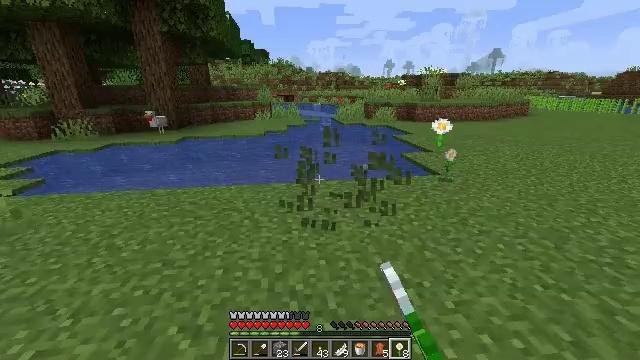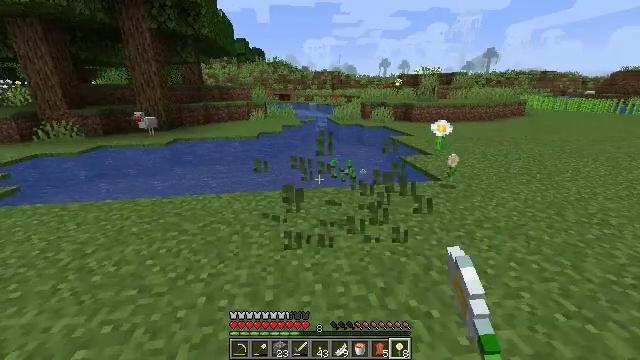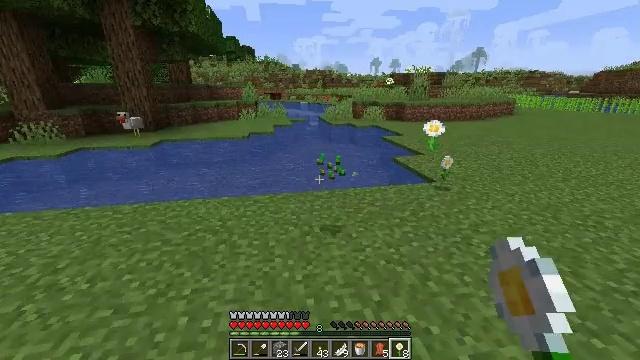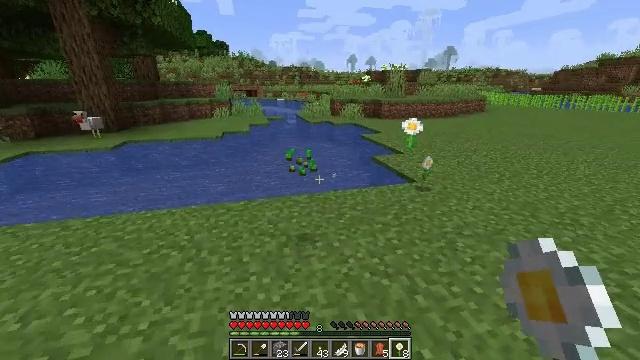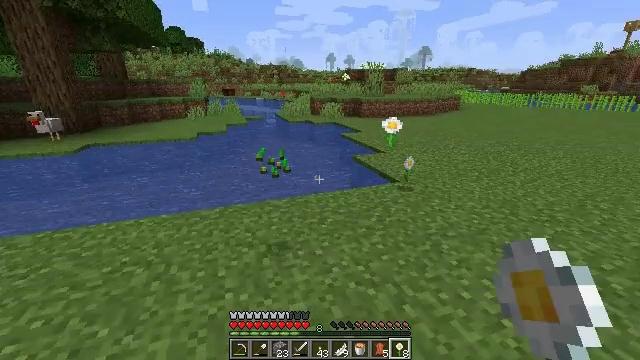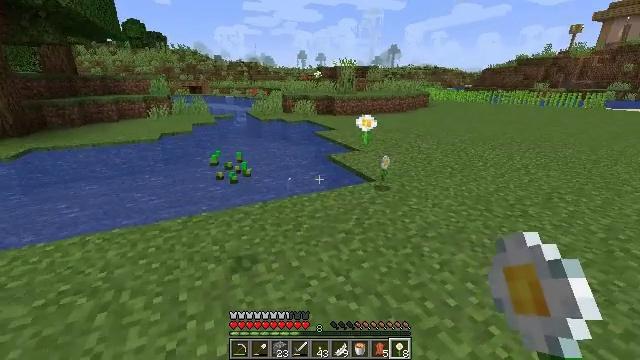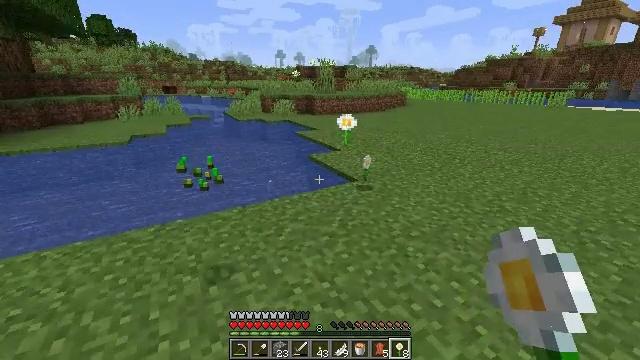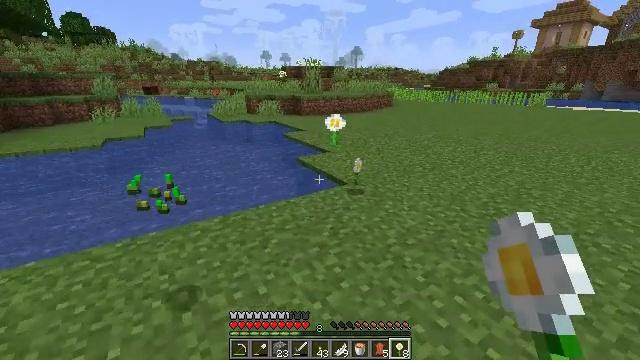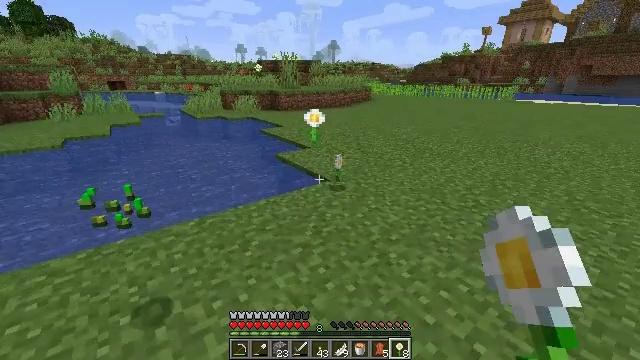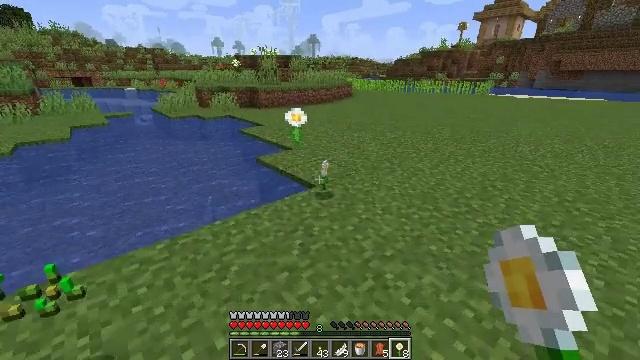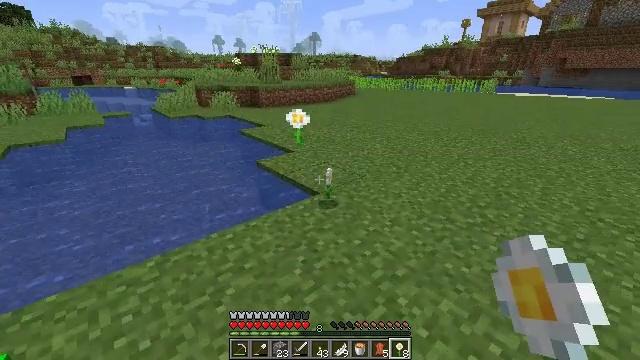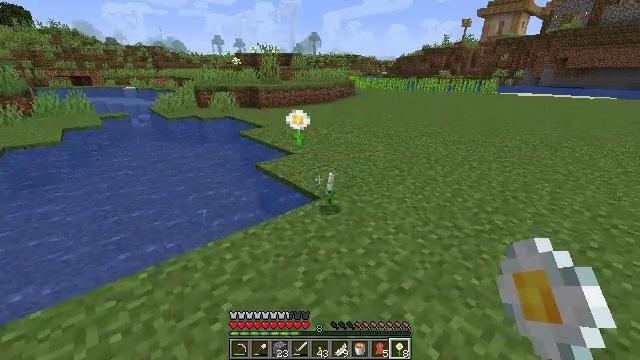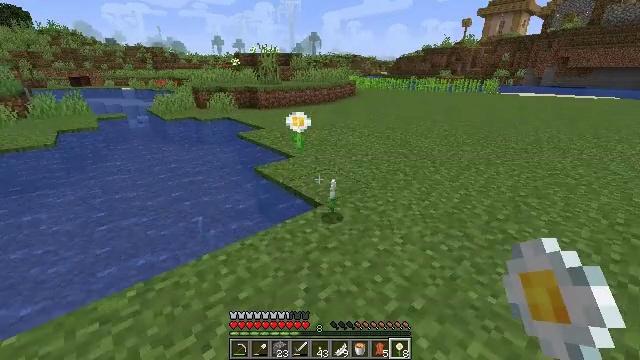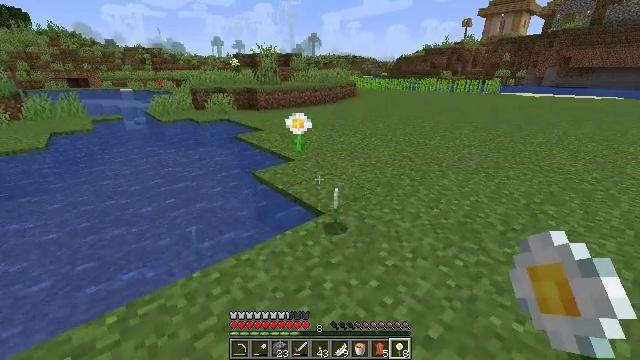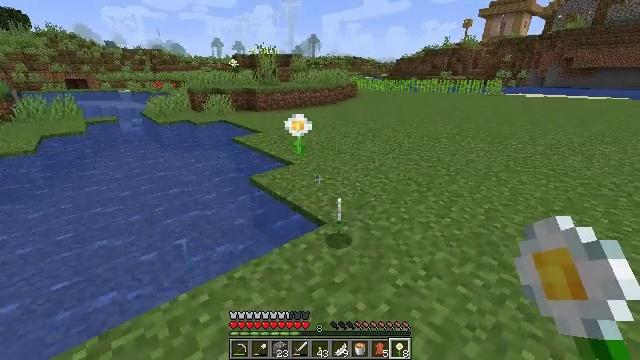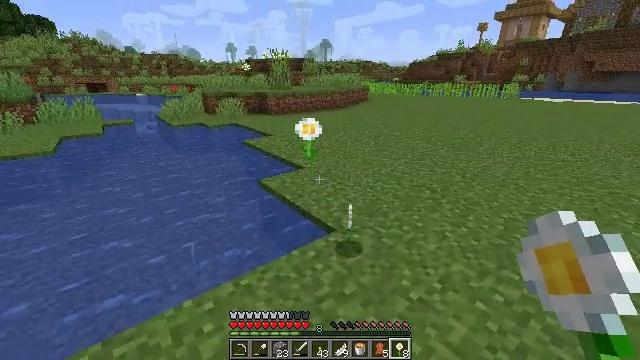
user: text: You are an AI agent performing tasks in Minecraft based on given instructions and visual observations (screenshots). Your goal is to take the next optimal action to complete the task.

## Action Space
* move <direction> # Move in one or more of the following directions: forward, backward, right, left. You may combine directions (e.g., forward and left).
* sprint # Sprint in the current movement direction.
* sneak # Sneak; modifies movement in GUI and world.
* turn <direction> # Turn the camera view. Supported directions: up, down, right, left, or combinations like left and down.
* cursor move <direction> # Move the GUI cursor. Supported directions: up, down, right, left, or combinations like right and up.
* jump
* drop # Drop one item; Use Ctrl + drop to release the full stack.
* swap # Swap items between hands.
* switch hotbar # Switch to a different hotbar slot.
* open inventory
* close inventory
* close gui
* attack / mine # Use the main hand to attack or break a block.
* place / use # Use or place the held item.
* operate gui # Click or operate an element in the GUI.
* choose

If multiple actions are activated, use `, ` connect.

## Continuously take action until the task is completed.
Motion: motion action
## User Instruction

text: Remove an oxeye daisy from the inventory.
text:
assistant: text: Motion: move forward, attack / mine
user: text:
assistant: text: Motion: move forward, turn right, attack / mine
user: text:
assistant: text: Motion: move forward, turn right, attack / mine
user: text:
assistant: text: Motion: move forward, turn right, attack / mine
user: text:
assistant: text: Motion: move forward, turn right, attack / mine
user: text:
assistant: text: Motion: move forward, turn right, attack / mine
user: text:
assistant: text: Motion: move forward, turn right, attack / mine
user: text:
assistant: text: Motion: move forward, turn right
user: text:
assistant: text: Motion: move forward, turn right
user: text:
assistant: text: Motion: move forward
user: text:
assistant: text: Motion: move forward
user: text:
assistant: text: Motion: move forward
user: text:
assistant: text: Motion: move forward
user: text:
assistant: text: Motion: move forward
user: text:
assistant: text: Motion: move forward, turn left
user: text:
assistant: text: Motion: move forward, turn right
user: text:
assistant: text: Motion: move forward, turn right
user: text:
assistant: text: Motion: move forward, turn right
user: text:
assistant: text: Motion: move forward, turn right
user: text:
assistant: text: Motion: move forward, turn right
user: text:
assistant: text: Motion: move forward, turn right
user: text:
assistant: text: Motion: move forward, turn right
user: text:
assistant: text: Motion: move forward, turn right
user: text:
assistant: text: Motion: move forward, turn right
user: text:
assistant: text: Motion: move forward, turn right
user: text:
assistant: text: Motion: move forward, turn right
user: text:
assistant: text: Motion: move forward
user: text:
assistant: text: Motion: move forward
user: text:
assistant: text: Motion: move forward
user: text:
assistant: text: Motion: move forward